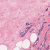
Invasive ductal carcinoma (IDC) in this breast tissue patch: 1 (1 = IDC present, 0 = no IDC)